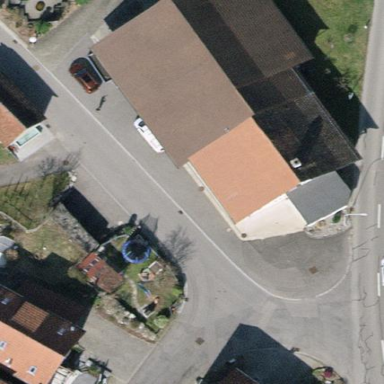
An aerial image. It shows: Semi-detached house with gabled roof.